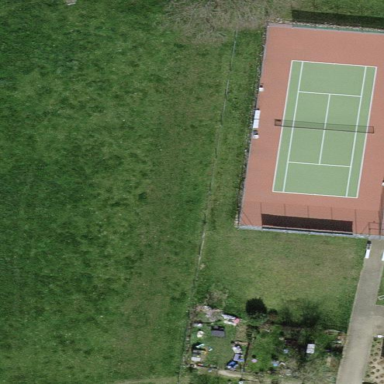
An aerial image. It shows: Tennis court on the leisure land pitch.